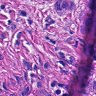
Metastatic tissue present: yes